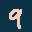
Label: 9